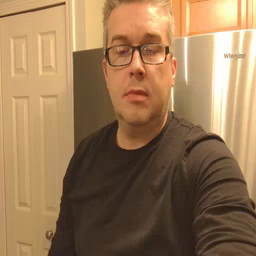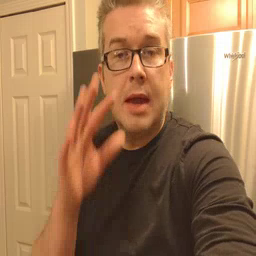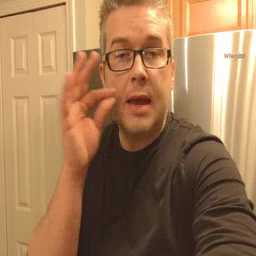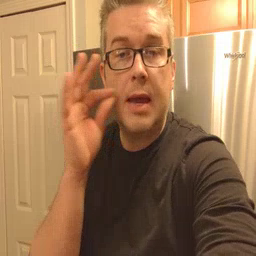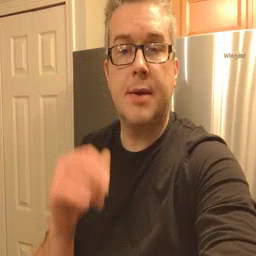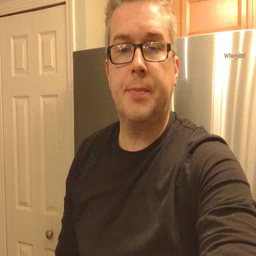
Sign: cat